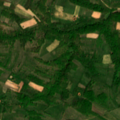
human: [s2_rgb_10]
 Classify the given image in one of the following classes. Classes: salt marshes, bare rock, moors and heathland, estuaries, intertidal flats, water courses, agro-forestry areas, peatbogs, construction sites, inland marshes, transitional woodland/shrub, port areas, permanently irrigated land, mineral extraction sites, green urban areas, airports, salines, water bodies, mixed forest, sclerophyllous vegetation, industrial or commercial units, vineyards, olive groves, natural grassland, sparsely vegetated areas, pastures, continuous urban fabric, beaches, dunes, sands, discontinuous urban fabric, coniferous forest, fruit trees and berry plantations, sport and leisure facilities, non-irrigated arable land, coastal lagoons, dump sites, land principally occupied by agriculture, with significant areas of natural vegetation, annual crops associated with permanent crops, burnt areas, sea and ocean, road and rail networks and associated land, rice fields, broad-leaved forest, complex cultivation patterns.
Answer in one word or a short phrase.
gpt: complex cultivation patterns, land principally occupied by agriculture, with significant areas of natural vegetation, broad-leaved forest